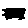
Label: line